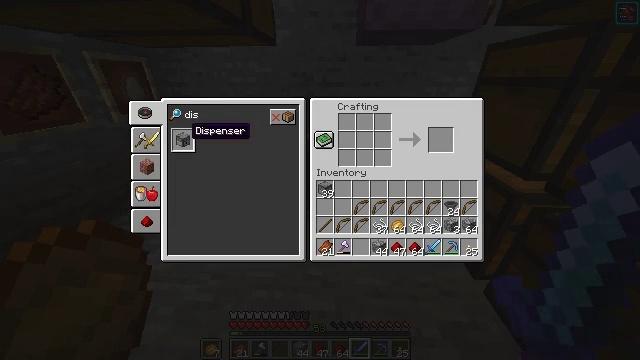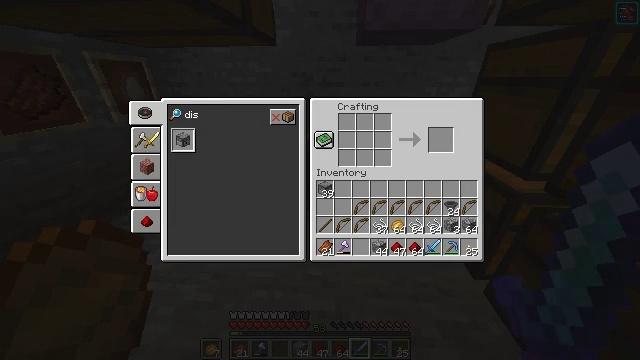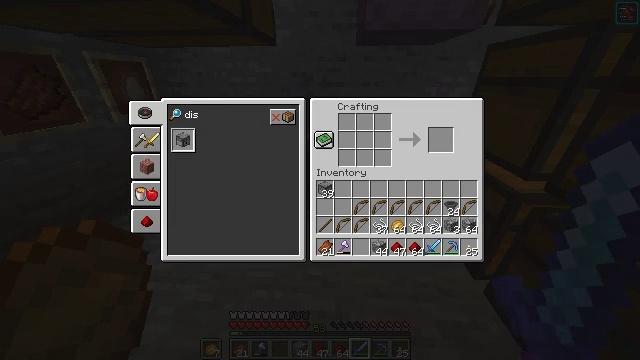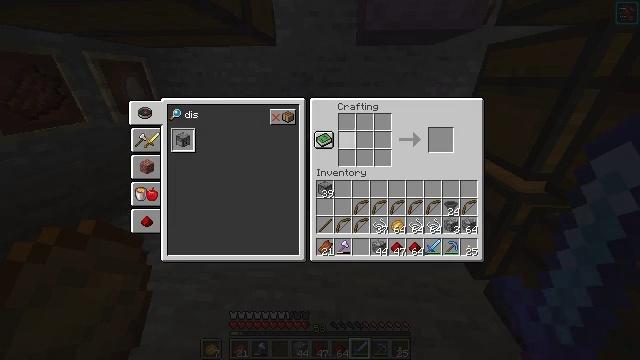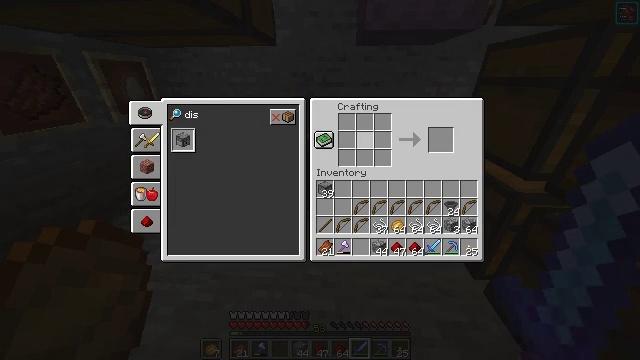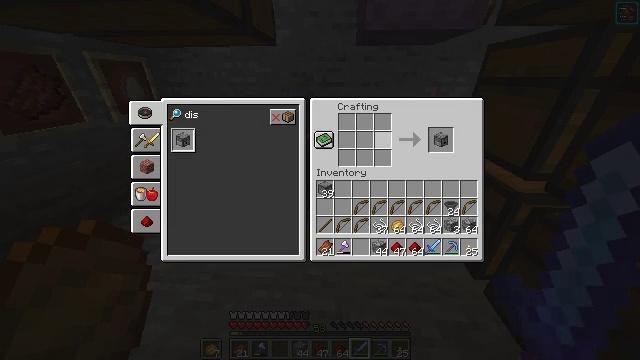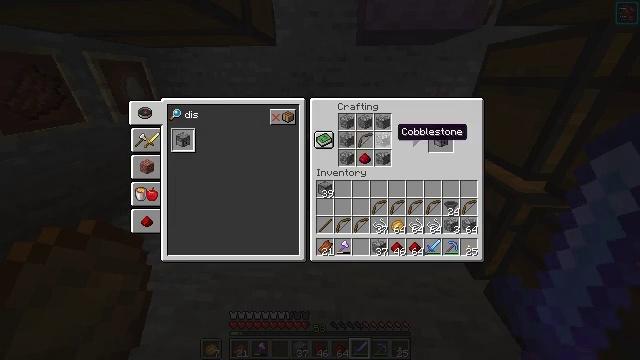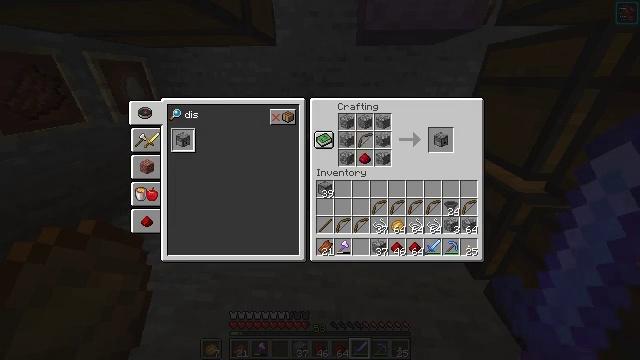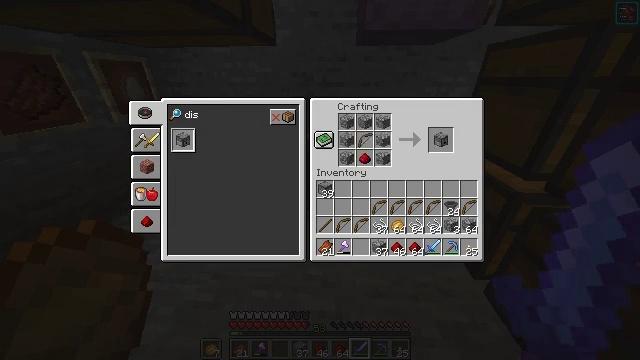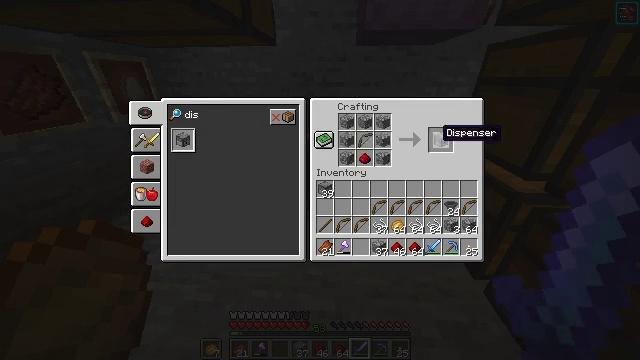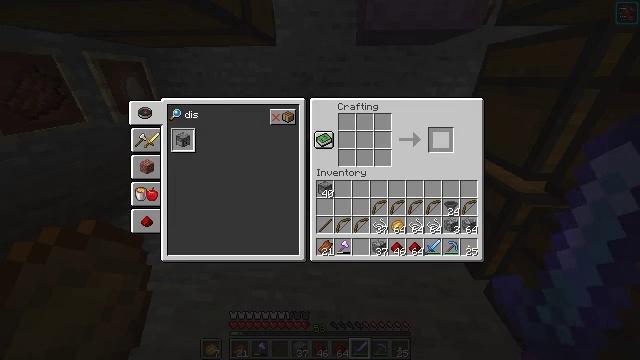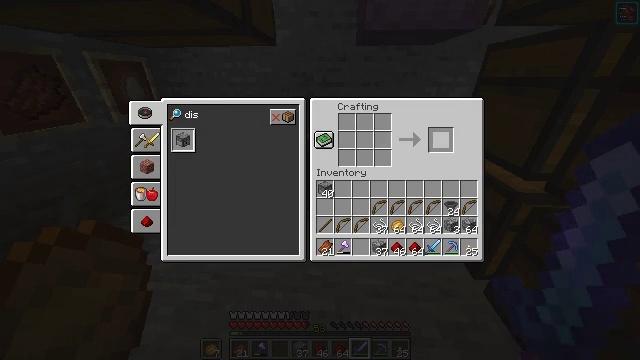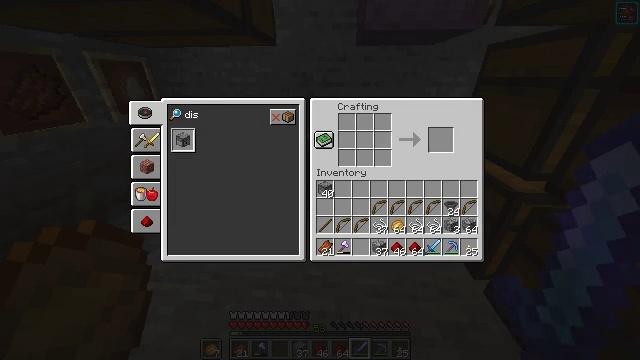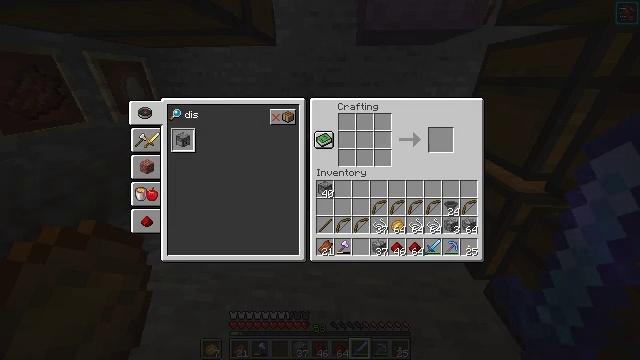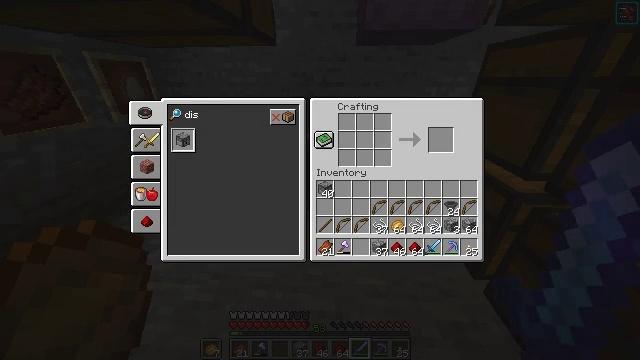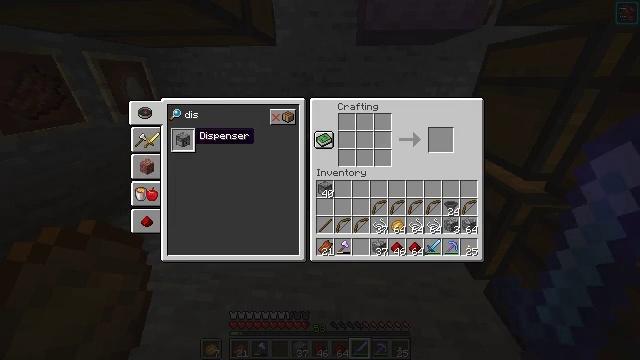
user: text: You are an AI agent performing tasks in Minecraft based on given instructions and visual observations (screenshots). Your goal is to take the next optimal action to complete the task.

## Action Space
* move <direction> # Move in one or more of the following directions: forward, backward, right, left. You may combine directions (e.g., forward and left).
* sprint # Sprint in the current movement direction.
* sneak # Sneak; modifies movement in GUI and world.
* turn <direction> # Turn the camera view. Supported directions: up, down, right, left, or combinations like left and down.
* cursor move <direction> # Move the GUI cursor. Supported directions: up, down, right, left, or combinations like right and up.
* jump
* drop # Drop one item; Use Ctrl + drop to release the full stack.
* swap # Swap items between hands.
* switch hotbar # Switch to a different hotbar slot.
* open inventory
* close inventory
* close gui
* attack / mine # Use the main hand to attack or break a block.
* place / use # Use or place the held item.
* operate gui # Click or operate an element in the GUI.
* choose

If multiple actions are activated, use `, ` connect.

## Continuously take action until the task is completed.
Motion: motion action
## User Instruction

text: Create a dispenser in the crafting table.
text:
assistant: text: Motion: sneak, cursor move right, operate gui
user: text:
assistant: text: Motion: sneak, cursor move right
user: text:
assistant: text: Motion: sneak, cursor move right
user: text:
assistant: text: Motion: sneak, cursor move right
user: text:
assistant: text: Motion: sneak, cursor move right
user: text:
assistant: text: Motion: sneak, cursor move right
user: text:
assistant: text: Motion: sneak, cursor move right
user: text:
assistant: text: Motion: sneak, cursor move right
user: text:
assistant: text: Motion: sneak
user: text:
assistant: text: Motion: sneak, operate gui
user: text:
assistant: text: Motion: sneak, operate gui
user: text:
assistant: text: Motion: sneak, cursor move left, operate gui
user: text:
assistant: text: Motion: sneak, cursor move left and down
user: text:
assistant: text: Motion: sneak, cursor move left
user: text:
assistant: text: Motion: sneak, cursor move left
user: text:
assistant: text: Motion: sneak
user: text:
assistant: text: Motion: sneak
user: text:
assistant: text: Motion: sneak, operate gui
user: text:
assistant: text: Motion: sneak, operate gui
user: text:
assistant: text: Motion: sneak, cursor move right
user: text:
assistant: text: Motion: sneak, cursor move right
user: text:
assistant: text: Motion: sneak, cursor move right
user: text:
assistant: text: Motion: sneak, cursor move right
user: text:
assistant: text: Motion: sneak
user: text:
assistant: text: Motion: sneak
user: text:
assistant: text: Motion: sneak, cursor move left
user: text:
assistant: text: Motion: sneak
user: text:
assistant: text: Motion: sneak
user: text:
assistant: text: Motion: sneak, operate gui
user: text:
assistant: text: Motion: sneak, cursor move left